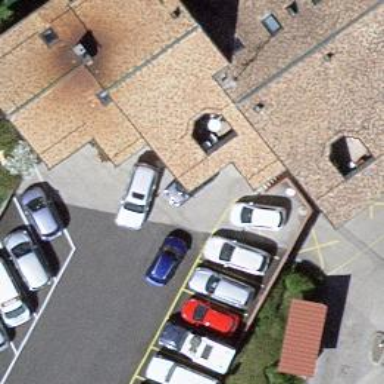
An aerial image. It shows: Car repair shop.